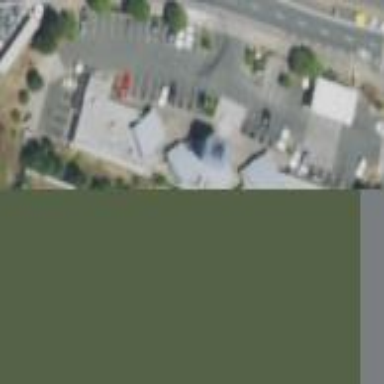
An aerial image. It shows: Retail area.